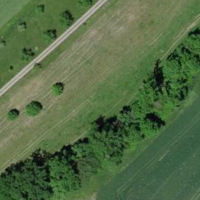
EUNIS habitat code: 25
Species observed at this site:
Euphorbia cyparissias